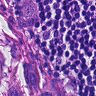
Metastatic tissue present: yes